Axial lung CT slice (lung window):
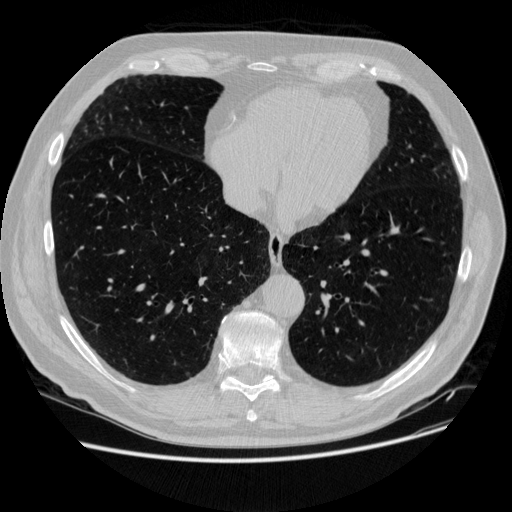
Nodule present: no